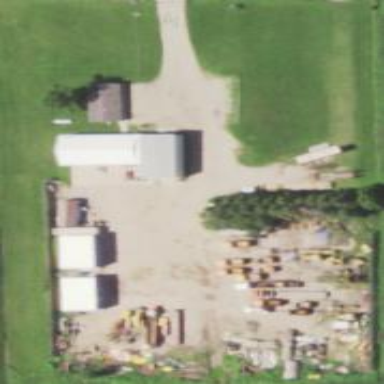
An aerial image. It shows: Farmyard area.